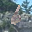
Label: 6